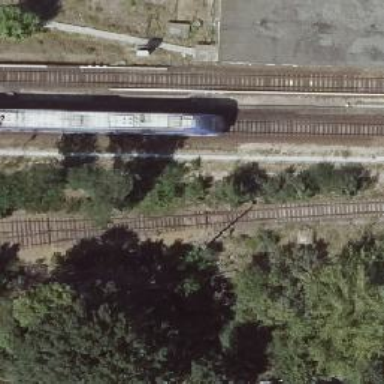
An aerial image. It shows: Railway switch with the turnout side on the right.